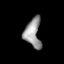
Tissue: lung
Cell type: Epithelial cells
Senescence score: 0.1535
Nuclear area (px): 460
Mean DAPI intensity: 150.172